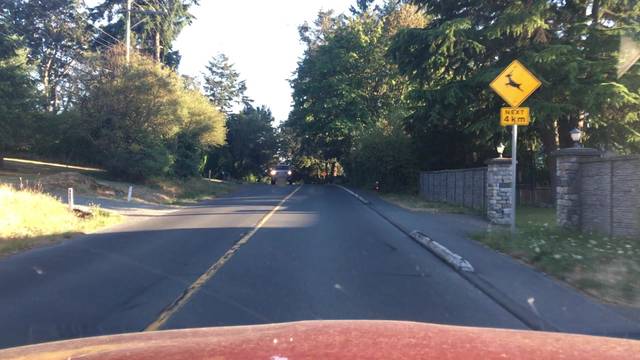
Region: Canada
Coordinates: 48.502, -123.355